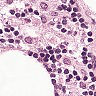
Metastatic tissue present: no